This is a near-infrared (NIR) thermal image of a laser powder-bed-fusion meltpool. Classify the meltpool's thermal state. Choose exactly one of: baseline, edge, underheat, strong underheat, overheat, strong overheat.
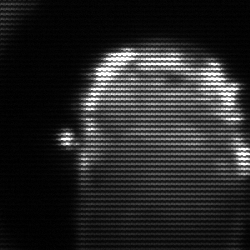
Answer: baseline